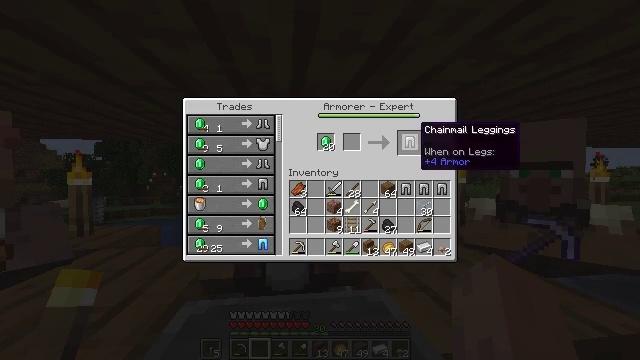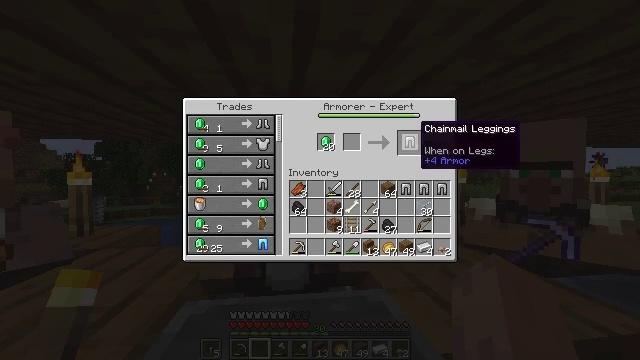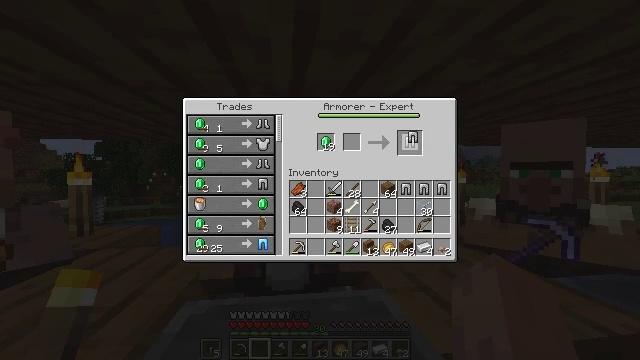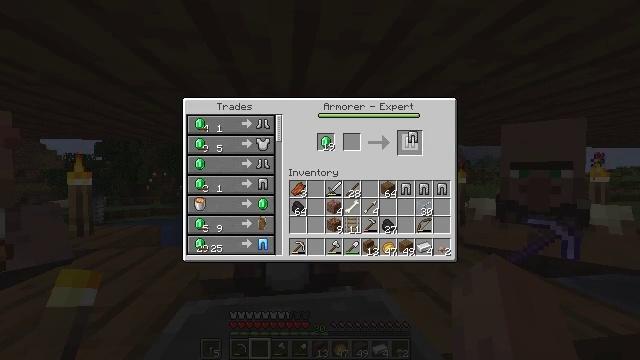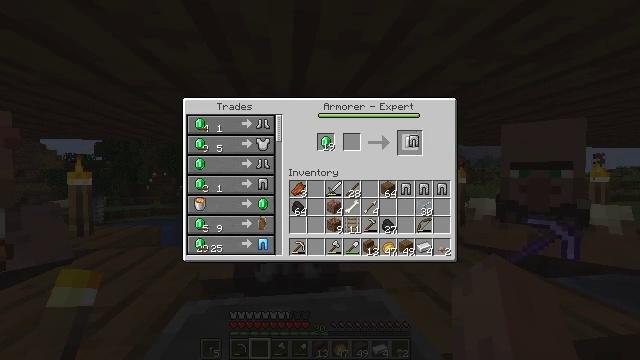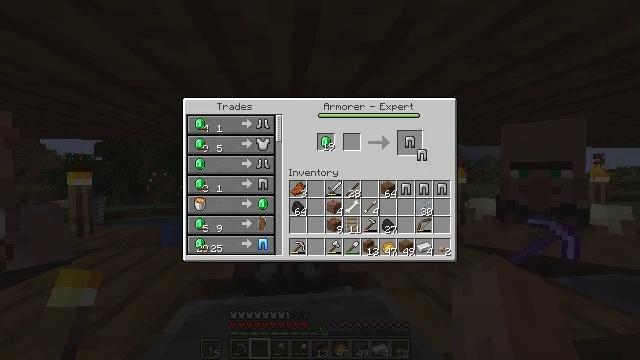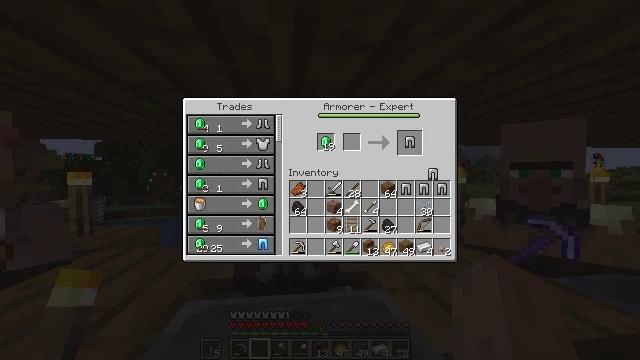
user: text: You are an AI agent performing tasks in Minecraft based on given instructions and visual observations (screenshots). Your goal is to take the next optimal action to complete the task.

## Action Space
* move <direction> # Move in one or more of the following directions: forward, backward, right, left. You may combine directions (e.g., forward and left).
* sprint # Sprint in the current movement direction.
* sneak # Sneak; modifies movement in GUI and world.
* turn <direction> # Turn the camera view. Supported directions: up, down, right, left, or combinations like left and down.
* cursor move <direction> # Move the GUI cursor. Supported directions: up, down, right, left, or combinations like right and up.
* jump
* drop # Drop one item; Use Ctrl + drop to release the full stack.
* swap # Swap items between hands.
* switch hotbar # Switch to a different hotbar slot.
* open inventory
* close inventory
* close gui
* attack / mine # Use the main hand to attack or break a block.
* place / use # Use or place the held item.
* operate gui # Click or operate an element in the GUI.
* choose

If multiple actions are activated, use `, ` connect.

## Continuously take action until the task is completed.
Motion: motion action
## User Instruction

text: Combine materials to craft chainmail leggings.
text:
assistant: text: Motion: no_op
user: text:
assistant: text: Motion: operate gui
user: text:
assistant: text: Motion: operate gui
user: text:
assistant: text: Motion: operate gui
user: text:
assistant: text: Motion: cursor move right and down
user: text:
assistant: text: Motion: cursor move right and down
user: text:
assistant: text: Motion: no_op